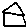
Label: house